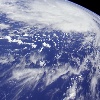
Label: cloud